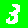
Digit: 3